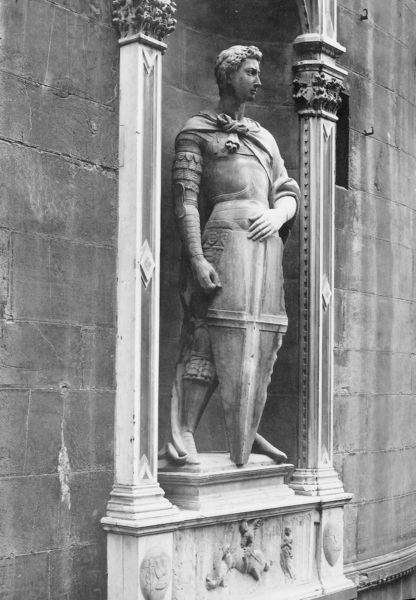
Titel: Hl. Georg
Künstler: Donatello
Institution: Florenz, Bargello
Schlagwörter: hand, kopf, mann, umhang, säulen, wand, sockel, stein, kirche, figur, haare, mantel, statue, relief, bogen, mauer, pilaster, podest, tor, foto, nische, schild, ritter, rüstung, fries, harnisch, feldherr, stärke, monument, stele, nischenfigur